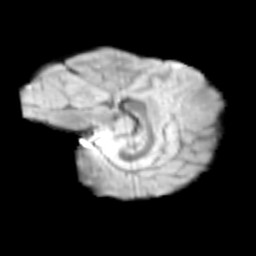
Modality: T2w
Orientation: sagittal
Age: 11
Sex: male
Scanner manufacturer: siemens
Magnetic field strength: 3 T
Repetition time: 3.8 s
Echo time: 0.07 s